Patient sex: F
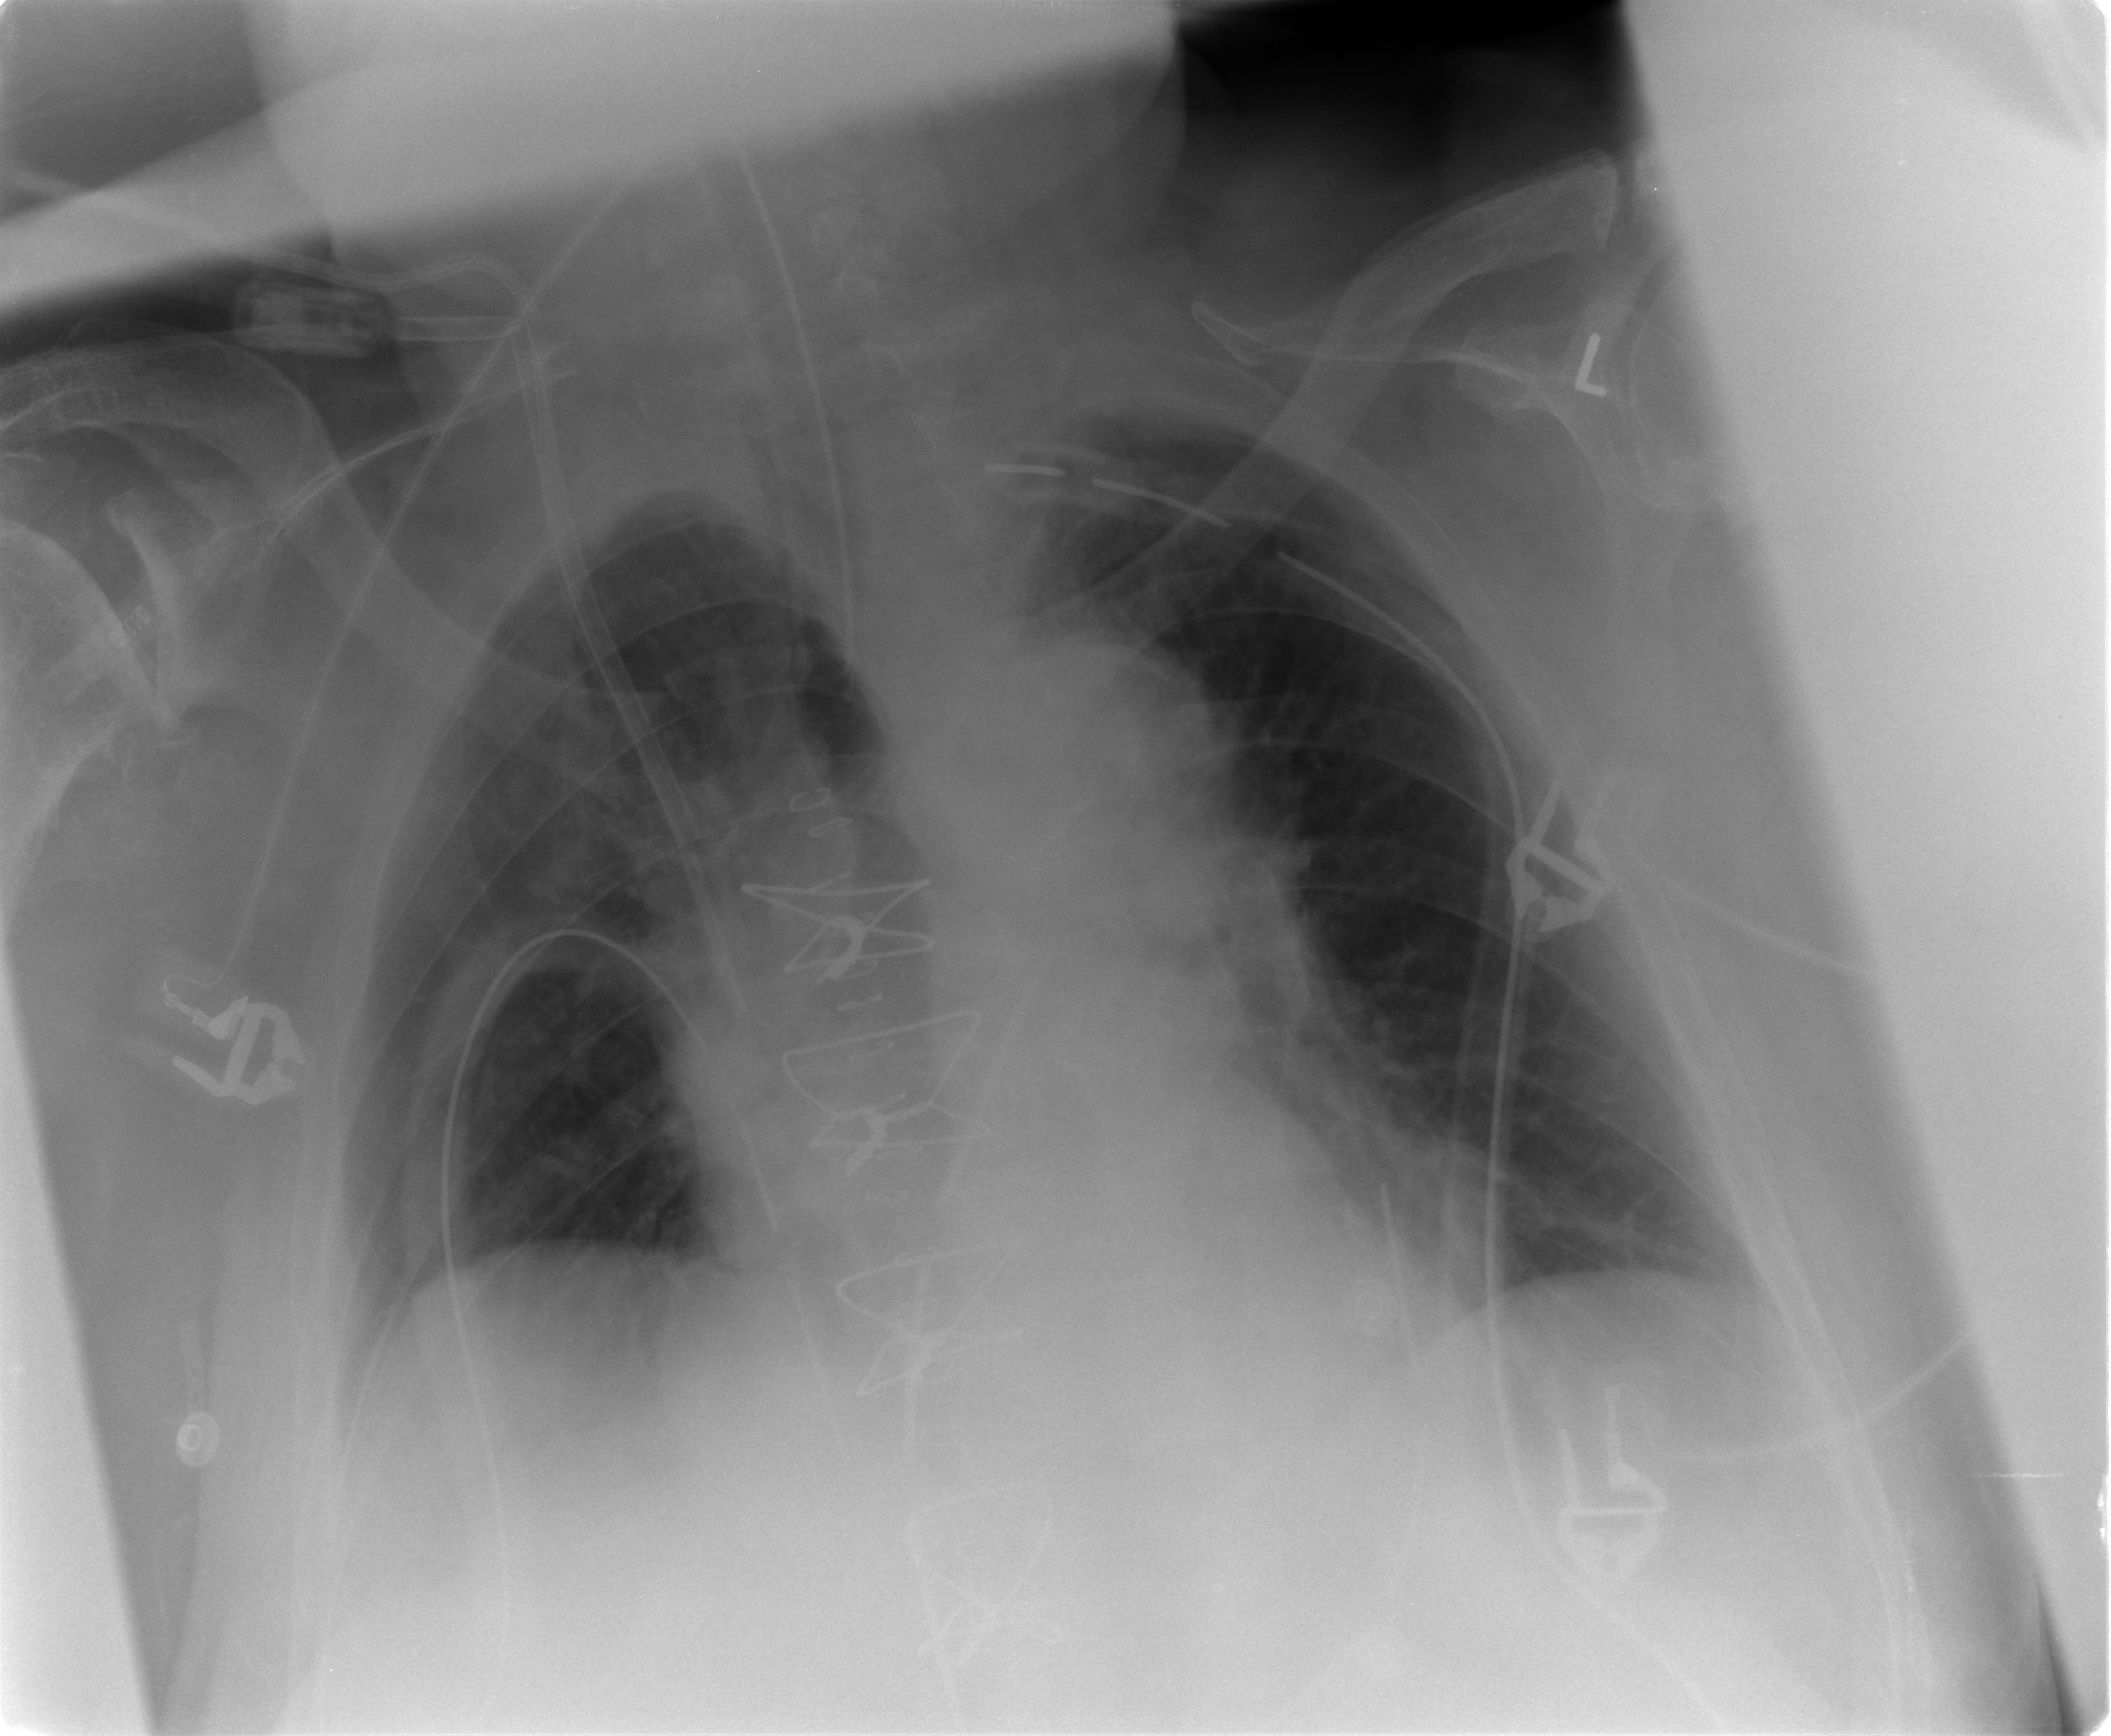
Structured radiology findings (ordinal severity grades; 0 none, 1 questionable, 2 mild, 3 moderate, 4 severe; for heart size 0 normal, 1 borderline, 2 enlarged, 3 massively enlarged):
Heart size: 0
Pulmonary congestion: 0
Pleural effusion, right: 1
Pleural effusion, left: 0
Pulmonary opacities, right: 0
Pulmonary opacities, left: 0
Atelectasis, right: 2
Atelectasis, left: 0